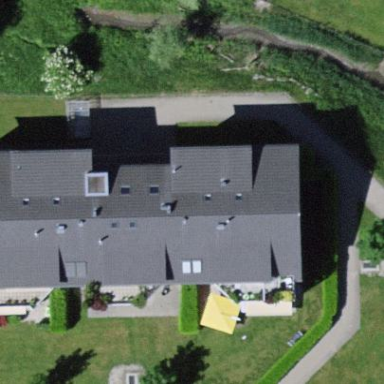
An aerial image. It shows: Residential building.